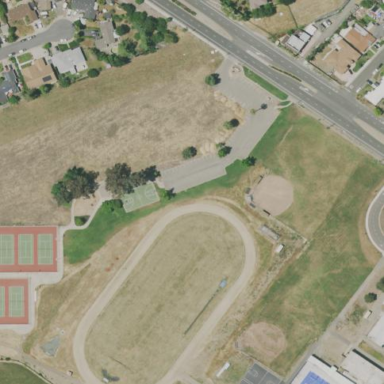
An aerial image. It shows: Track located within leisure land area.